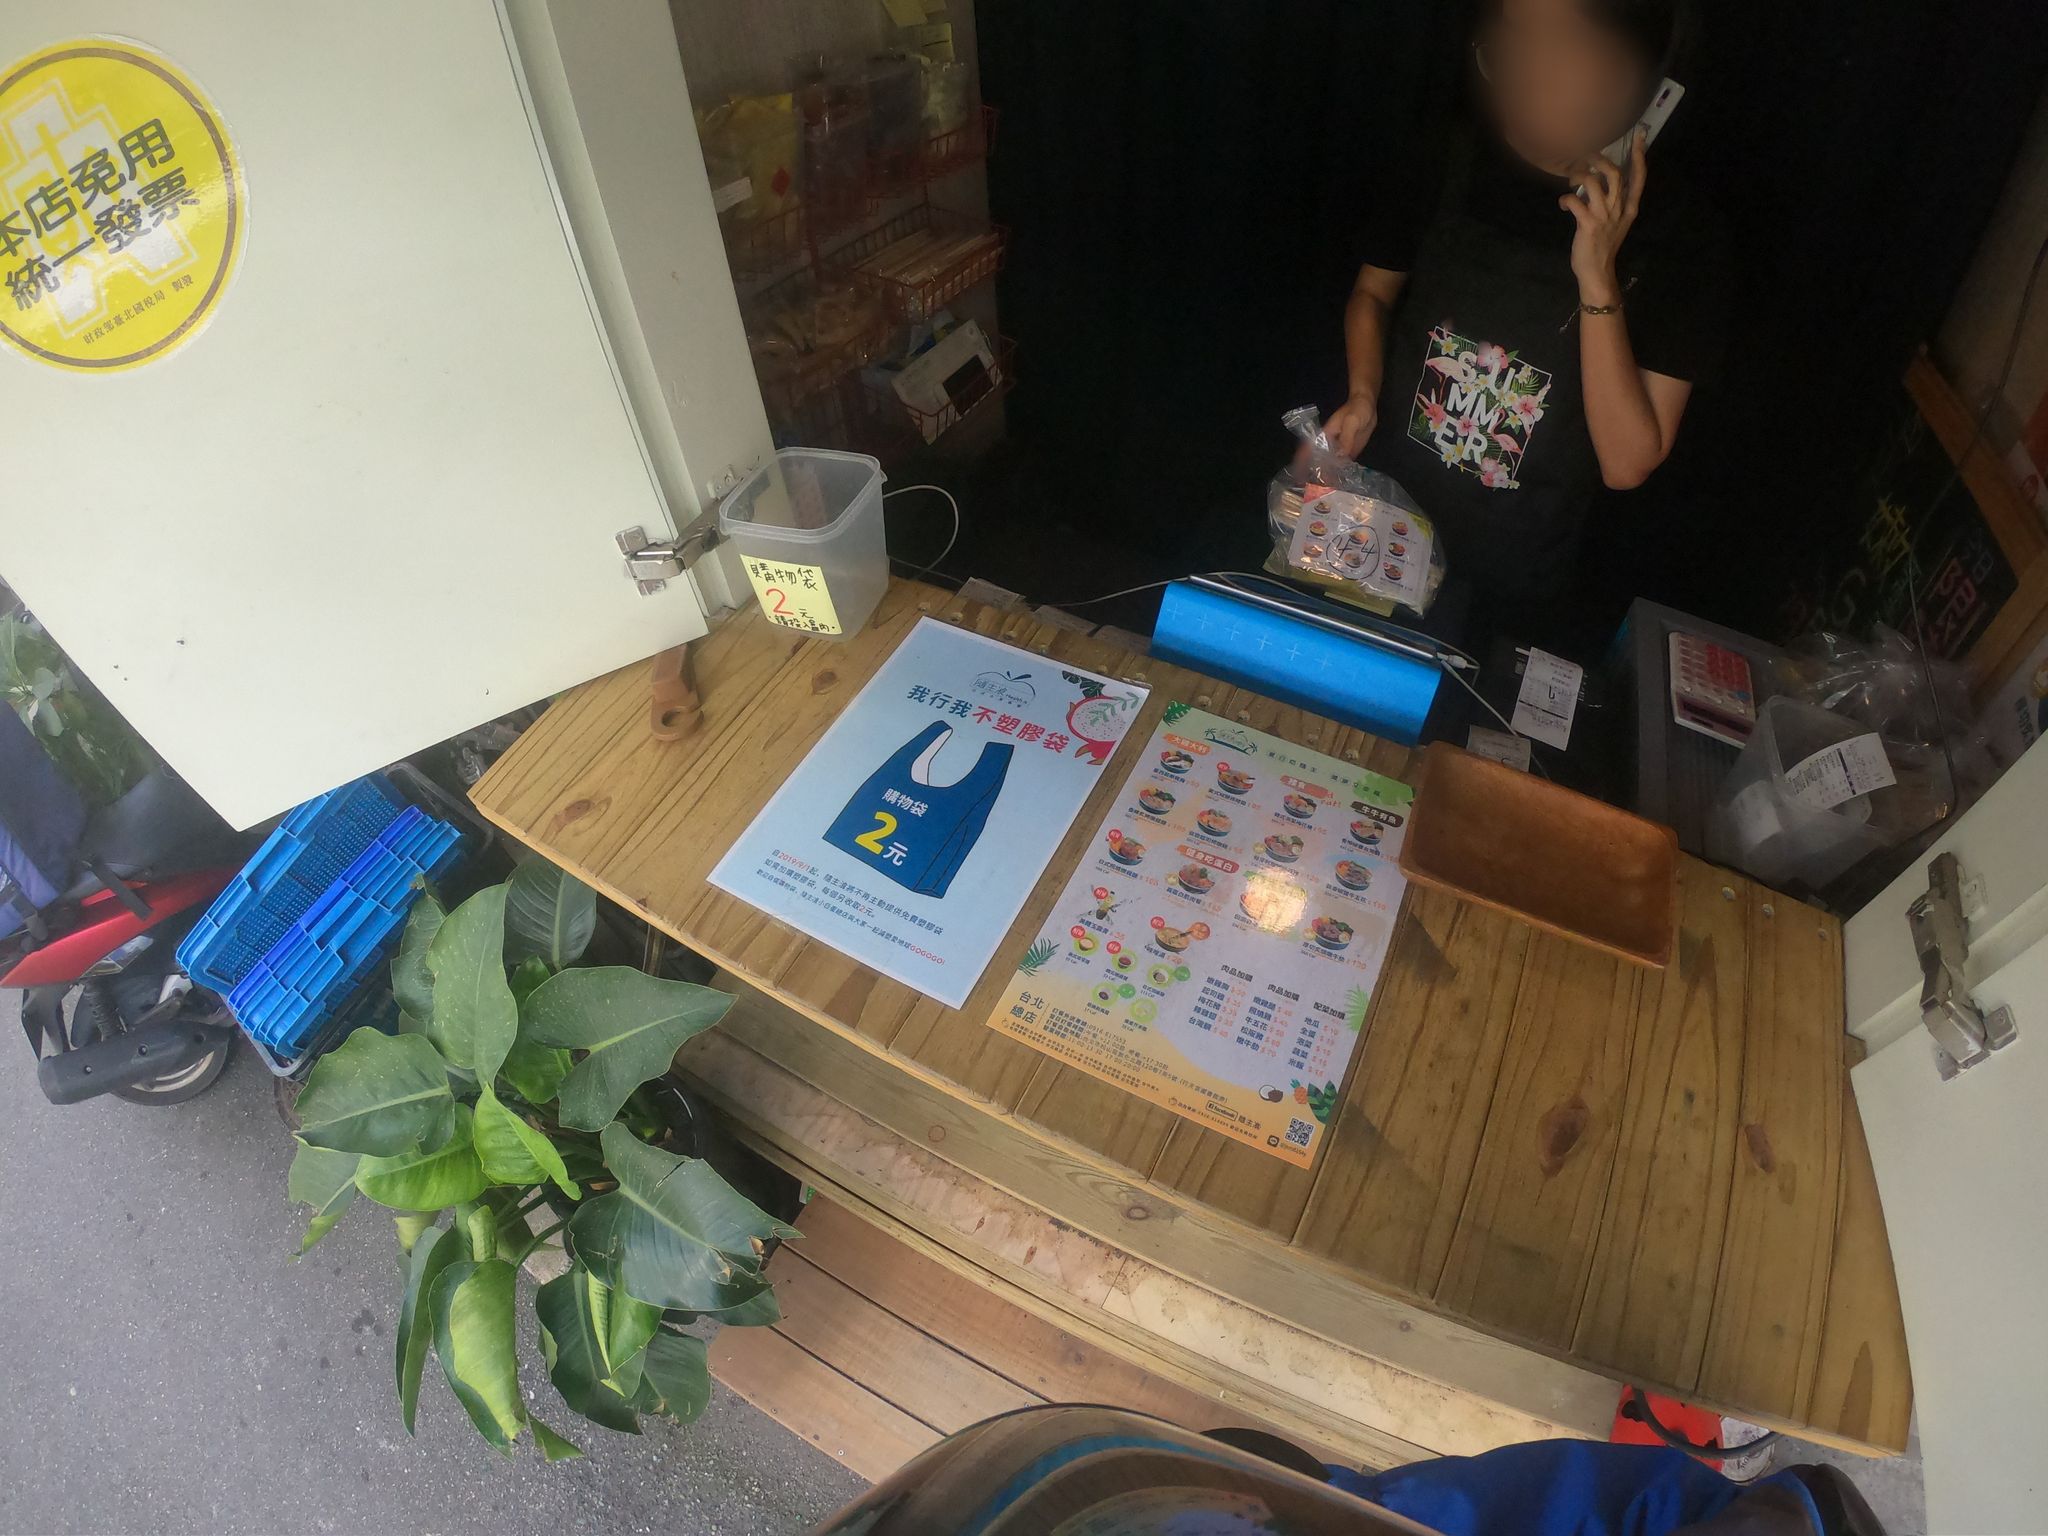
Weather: clear
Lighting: day
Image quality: good
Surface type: walking surface
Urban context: urban centre
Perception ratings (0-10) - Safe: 2.05, Lively: 4.29, Beautiful: 0.57, Boring: 2.67, Depressing: 6.46, Wealthy: 6.69